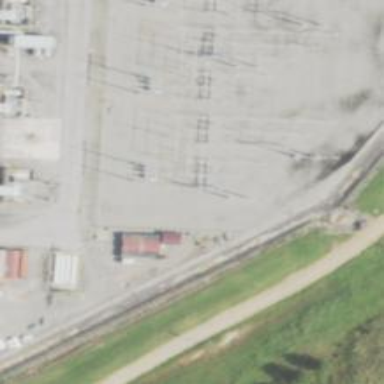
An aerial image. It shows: Switch for power supply.